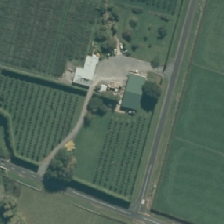
Land cover: urban_build_up